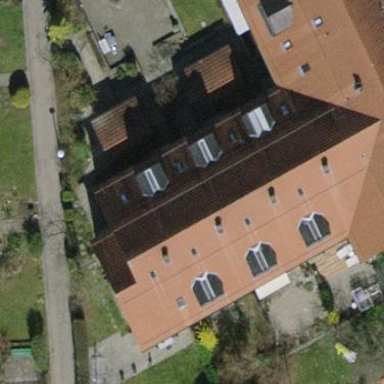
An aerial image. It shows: Building with tile roof.